Interaction volume radius: 5 \u00c5
Interaction volume height: 35 \u00c5
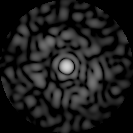
Disorder parameter: 0.823